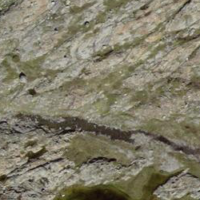
EUNIS habitat code: 48
Species observed at this site:
Achillea erba-rotta